Interaction volume radius: 10 \u00c5
Interaction volume height: 20 \u00c5
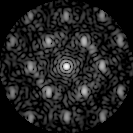
Disorder parameter: 0.4459